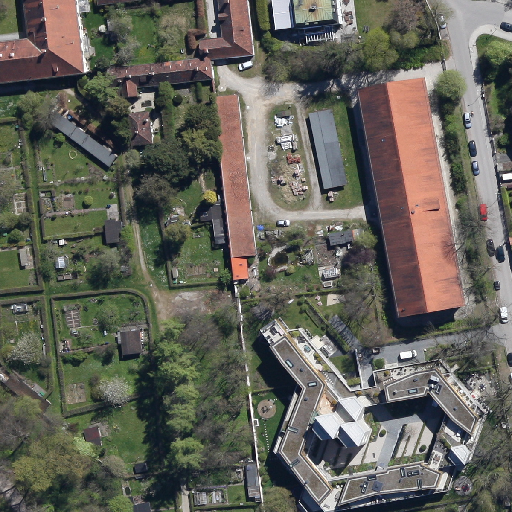
Referring expression: car in the parking area